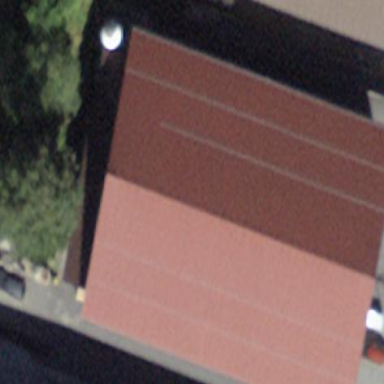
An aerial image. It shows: Warehouse building.